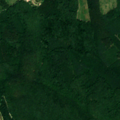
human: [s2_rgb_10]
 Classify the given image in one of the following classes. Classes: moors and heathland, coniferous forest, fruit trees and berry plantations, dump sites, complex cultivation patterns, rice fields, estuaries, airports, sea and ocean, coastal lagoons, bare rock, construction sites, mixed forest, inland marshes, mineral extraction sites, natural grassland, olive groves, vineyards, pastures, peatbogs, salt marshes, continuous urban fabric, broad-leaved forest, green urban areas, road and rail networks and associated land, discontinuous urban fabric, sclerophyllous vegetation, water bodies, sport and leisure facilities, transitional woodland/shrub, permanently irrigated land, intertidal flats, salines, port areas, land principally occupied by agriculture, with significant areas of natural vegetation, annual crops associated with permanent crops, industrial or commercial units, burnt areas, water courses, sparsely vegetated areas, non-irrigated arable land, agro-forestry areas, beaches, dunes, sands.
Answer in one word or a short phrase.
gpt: broad-leaved forest, mixed forest